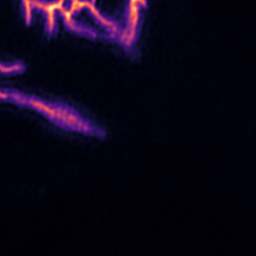
Label: Super-resolution ER image